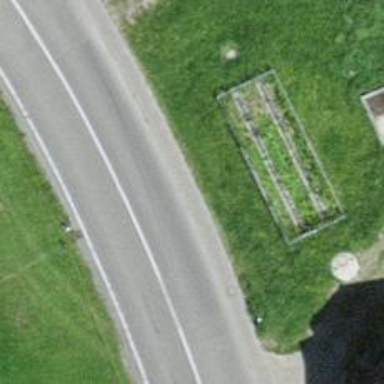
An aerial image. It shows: Sidewalk along the footway.